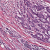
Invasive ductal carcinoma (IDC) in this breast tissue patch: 1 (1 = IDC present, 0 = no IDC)